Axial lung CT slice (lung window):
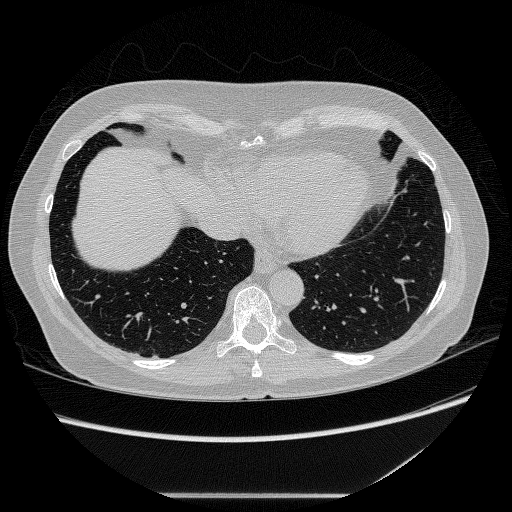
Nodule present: no